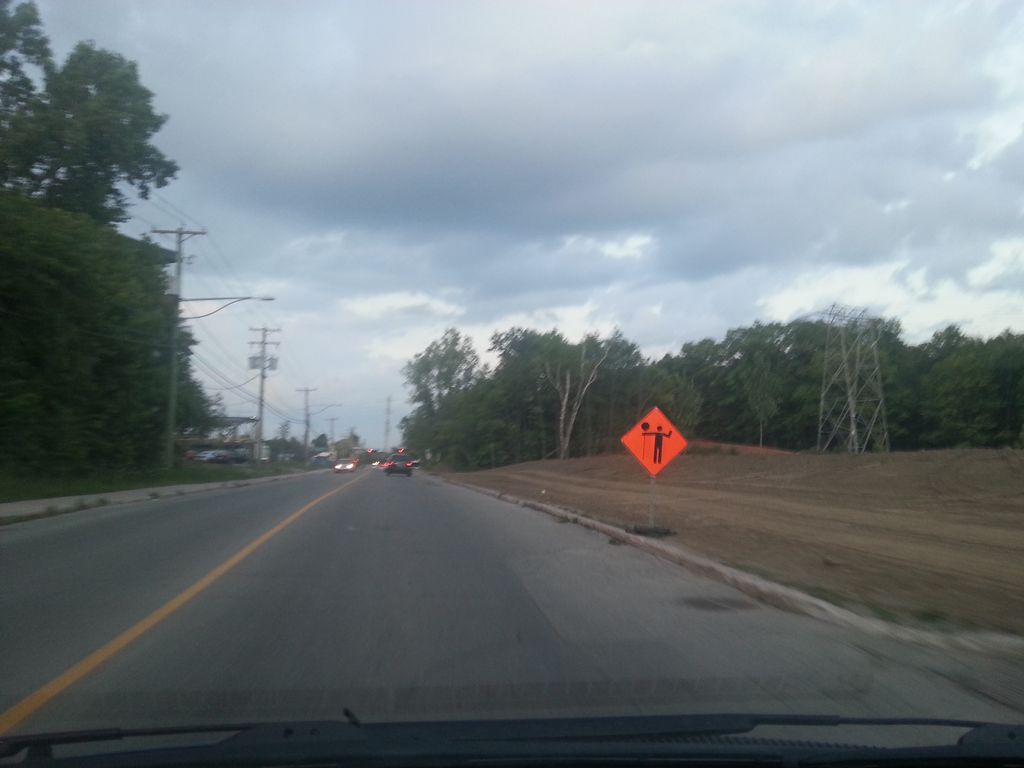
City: ottawa-gatineau